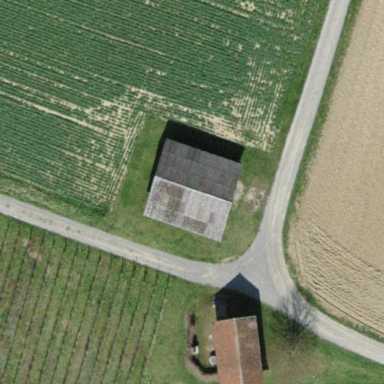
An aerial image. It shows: Shed building.